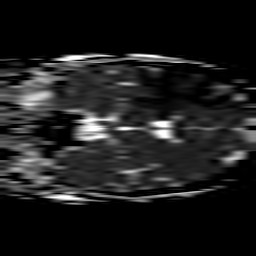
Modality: ADC
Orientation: coronal
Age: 44
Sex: female
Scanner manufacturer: philips
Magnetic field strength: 3 T
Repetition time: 3.076 s
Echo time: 0.076 s